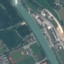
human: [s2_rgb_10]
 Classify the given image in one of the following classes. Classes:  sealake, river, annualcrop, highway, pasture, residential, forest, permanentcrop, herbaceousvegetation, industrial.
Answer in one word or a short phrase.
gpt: River